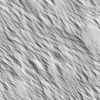
Atmospheric dust classification: not_dusty